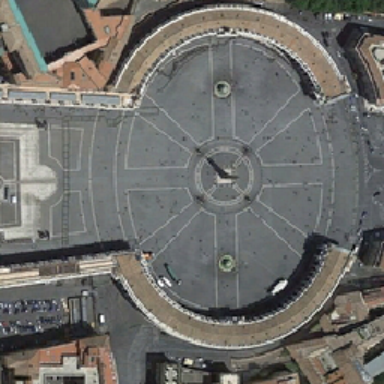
The round ground is a big field .